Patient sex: M
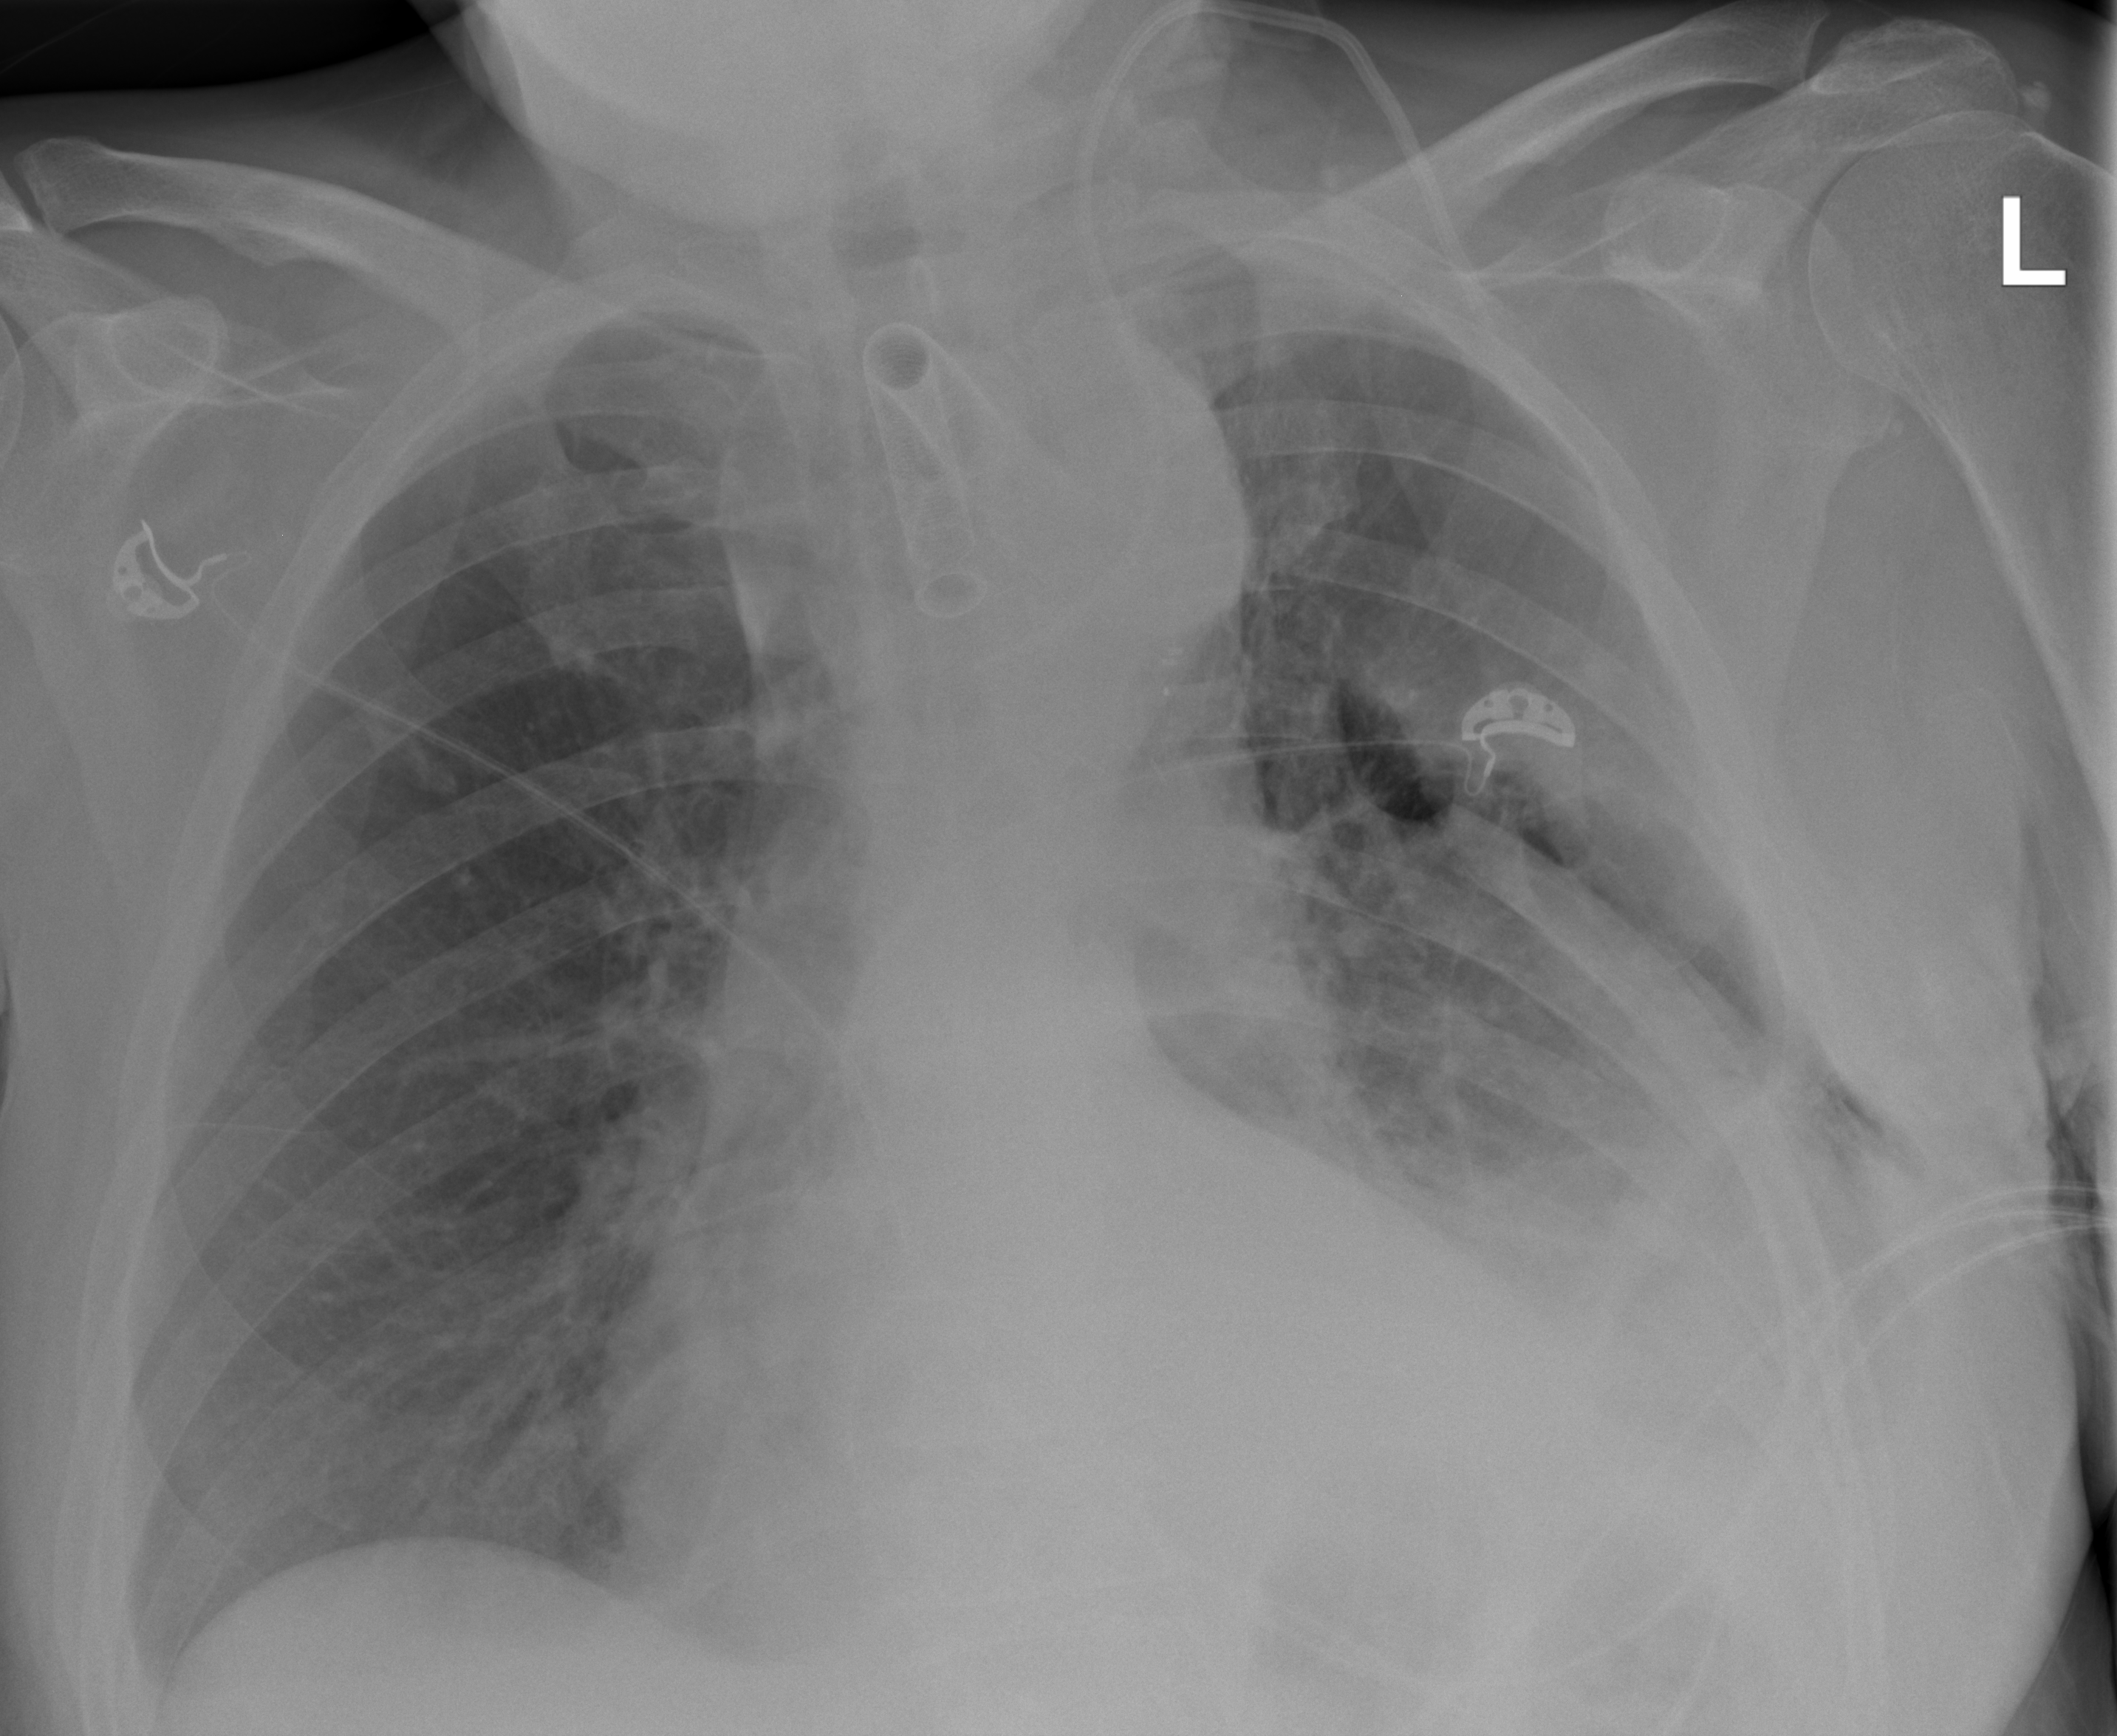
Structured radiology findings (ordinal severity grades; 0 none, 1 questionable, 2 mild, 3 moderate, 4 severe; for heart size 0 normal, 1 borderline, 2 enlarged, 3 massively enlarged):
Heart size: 0
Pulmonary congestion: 0
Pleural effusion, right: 0
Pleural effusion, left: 3
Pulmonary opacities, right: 0
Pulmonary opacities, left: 2
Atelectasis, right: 0
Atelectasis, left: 3